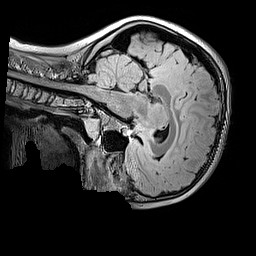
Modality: FLAIR
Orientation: sagittal
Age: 11
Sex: male
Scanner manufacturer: siemens
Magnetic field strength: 3 T
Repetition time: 5 s
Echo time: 0.388 s